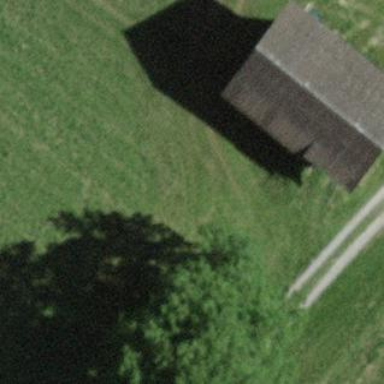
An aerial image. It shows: Barn.